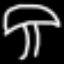
Label: mushroom